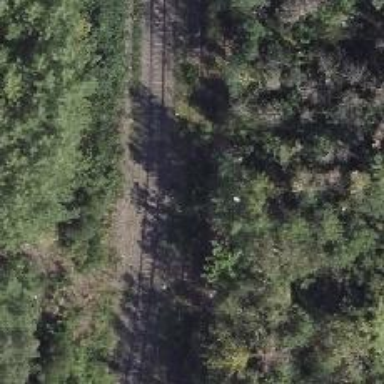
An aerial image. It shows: Disused railway.